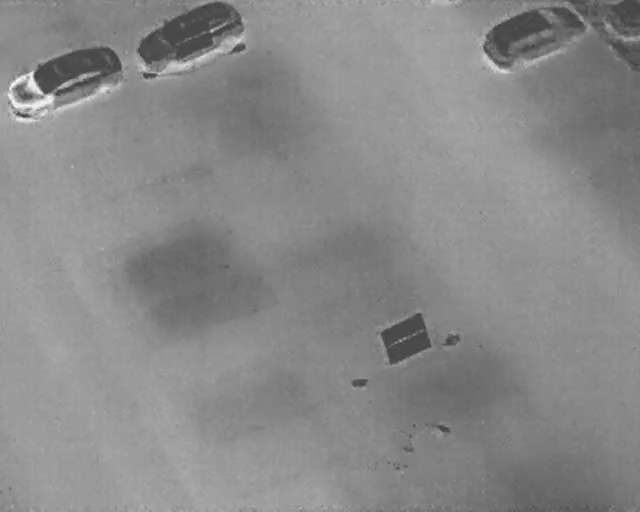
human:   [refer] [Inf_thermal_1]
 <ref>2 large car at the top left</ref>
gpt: <box>[[6, 4, 14, 27, 157], [23, -3, 36, 18, 2]]</box>

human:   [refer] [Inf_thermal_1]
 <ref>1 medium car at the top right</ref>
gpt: <box>[[93, 0, 100, 8, 2]]</box>